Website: bh-photo
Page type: cross-sells
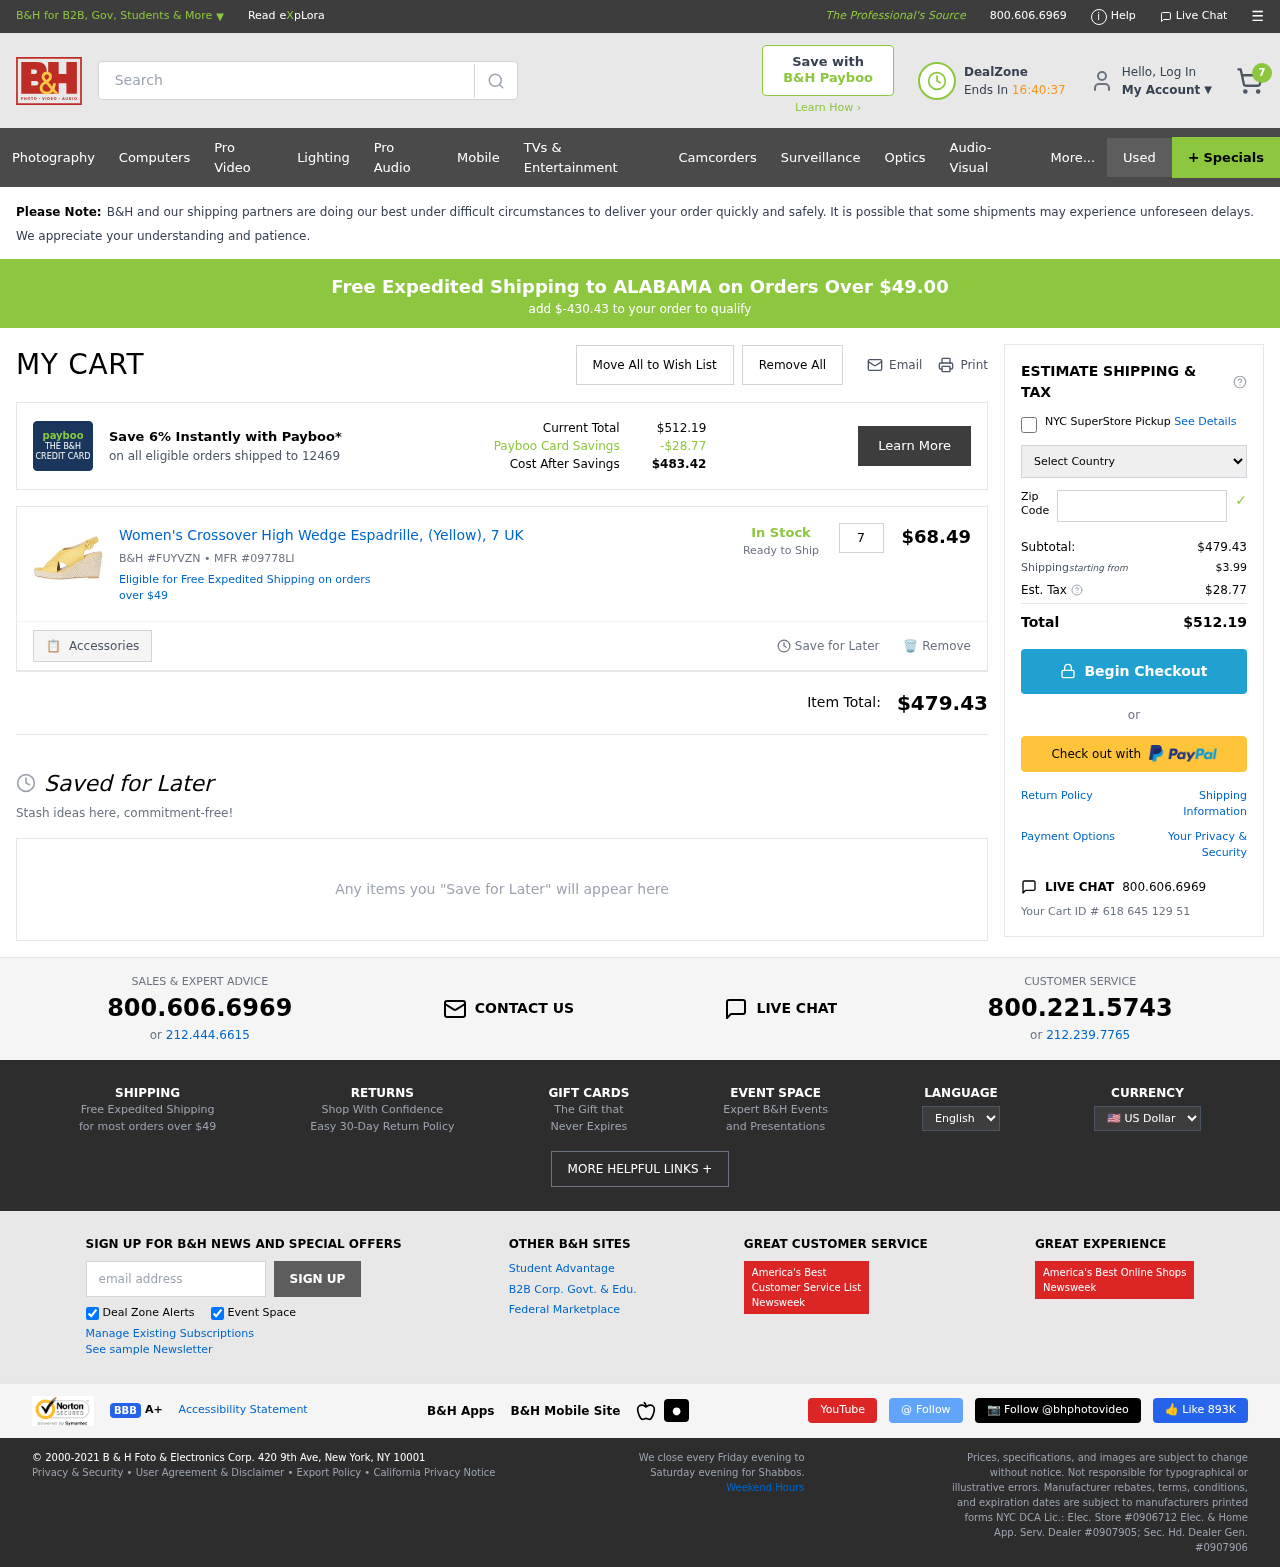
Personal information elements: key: PII_COUNTRY
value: United States
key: PII_POSTCODE
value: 12469
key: PII_STATE
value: ALABAMA
Product elements: key: PRODUCT1_NAME
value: Women's Crossover High Wedge Espadrille, (Yellow), 7 UK
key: PRODUCT1_PRICE
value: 68.49
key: PRODUCT1_QUANTITY
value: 7
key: PRODUCT1_SKU
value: B&H #FUYVZN
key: PRODUCT1_MFR
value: MFR #09778LI
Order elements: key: ORDER_NUM_ITEMS
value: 7
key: SHIPPING_THRESHOLD_REMAINING
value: $-430.43
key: ORDER_TOTAL
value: $512.19
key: ORDER_SUBTOTAL
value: $479.43
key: ORDER_SHIPPING_COST
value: $3.99
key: ORDER_TAX
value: $28.77
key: ORDER_ID
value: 618 645 129 51
Search elements: key: HEADER_SEARCH
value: Search
Other elements: key: PAYBOO_SAVINGS
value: -$28.77
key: COST_AFTER_SAVINGS
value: $483.42